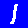
Digit: 1